Field crop: tomato
Growth stage: 1
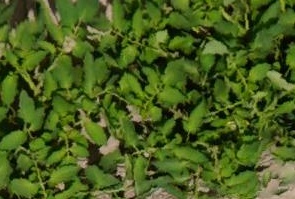
Species: tomato